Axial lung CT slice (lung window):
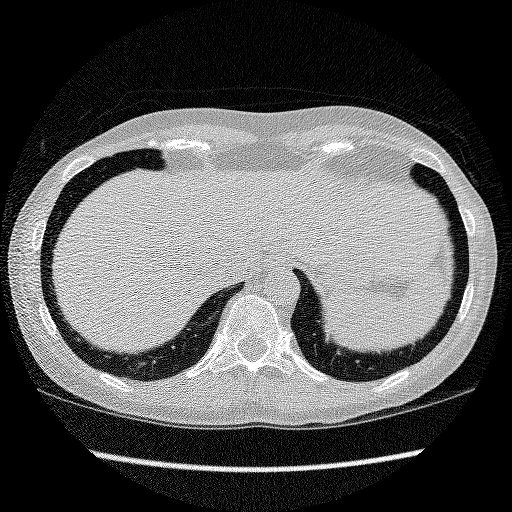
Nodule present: no